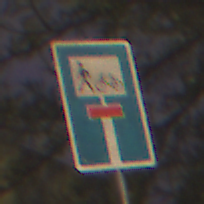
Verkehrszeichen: SackgasseRadverkehrFussgaengerDurchlaessig
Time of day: Night
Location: Outdoor (Suburban)
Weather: PartlyCloudy
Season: NotSpecified
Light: Artificial